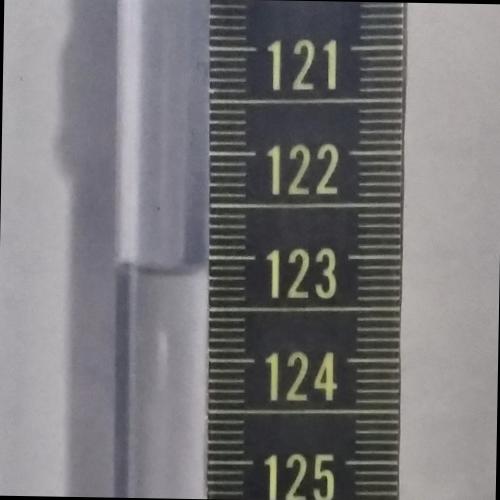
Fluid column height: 123.1 cm